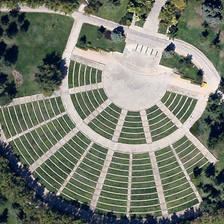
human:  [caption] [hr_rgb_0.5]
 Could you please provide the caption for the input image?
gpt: many green trees are around a fan-shaped square .

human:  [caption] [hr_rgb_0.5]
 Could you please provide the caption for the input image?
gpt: many green trees are around a fan-shaped square .

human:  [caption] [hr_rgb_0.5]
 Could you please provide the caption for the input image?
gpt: many green trees are around a fan-shaped square .

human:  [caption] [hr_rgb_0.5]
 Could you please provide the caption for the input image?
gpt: many green trees are around a fan-shaped square .

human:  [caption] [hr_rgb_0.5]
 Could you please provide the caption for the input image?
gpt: many green trees are around a fan-shaped square .